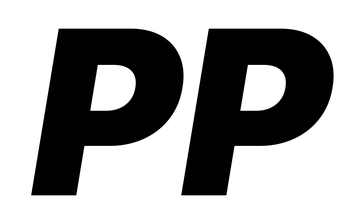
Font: Inter-Italic_Black_Italic